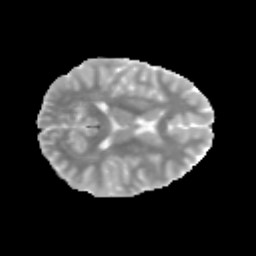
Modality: MD
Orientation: axial
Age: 10
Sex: female
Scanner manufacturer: siemens
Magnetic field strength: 3 T
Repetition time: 3.8 s
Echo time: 0.07 s